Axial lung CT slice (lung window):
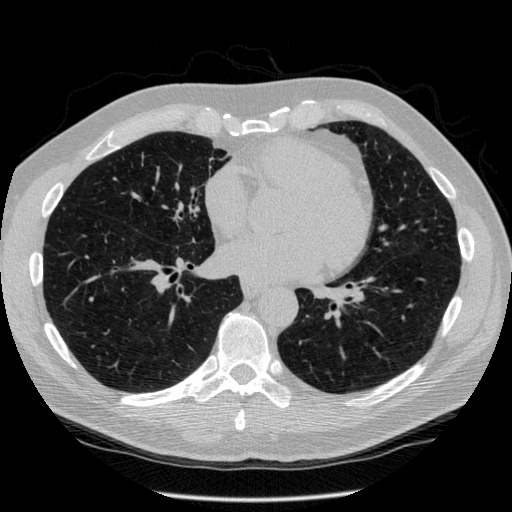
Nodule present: no